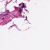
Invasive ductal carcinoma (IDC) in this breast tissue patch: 0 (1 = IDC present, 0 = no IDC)